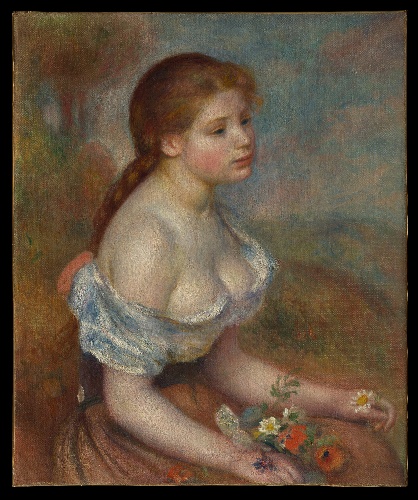
Title: A Young Girl with Daisies
Artist: Auguste Renoir
Artist bio: French, Limoges 1841–1919 Cagnes-sur-Mer
Date: 1889
Object type: Painting
Classification: Paintings
Medium: Oil on canvas
Dimensions: 25 5/8 x 21 1/4 in. (65.1 x 54 cm)
Department: European Paintings
Credit line: The Mr. and Mrs. Henry Ittleson Jr. Purchase Fund, 1959
Accession year: 1959
Repository: Metropolitan Museum of Art, New York, NY
Tags: Girls|Portraits|Daisies